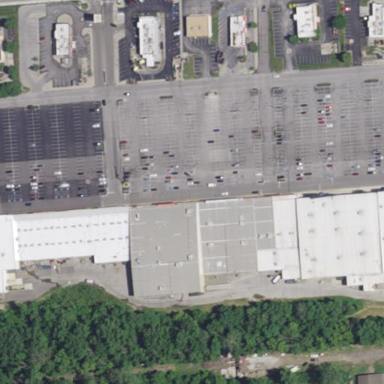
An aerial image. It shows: Retail area.